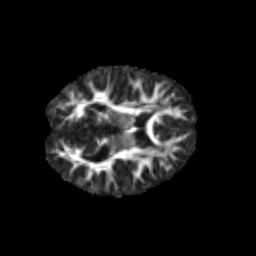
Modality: FA
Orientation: axial
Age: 6
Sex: male
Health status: healthy